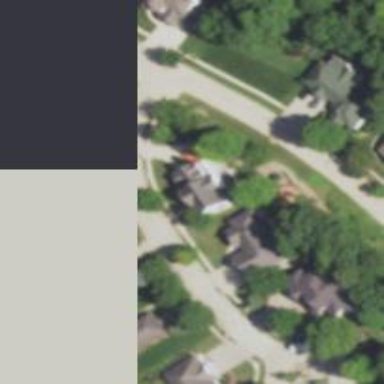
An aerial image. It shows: Residential road.